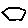
Label: hexagon